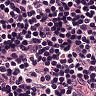
Metastatic tissue present: no